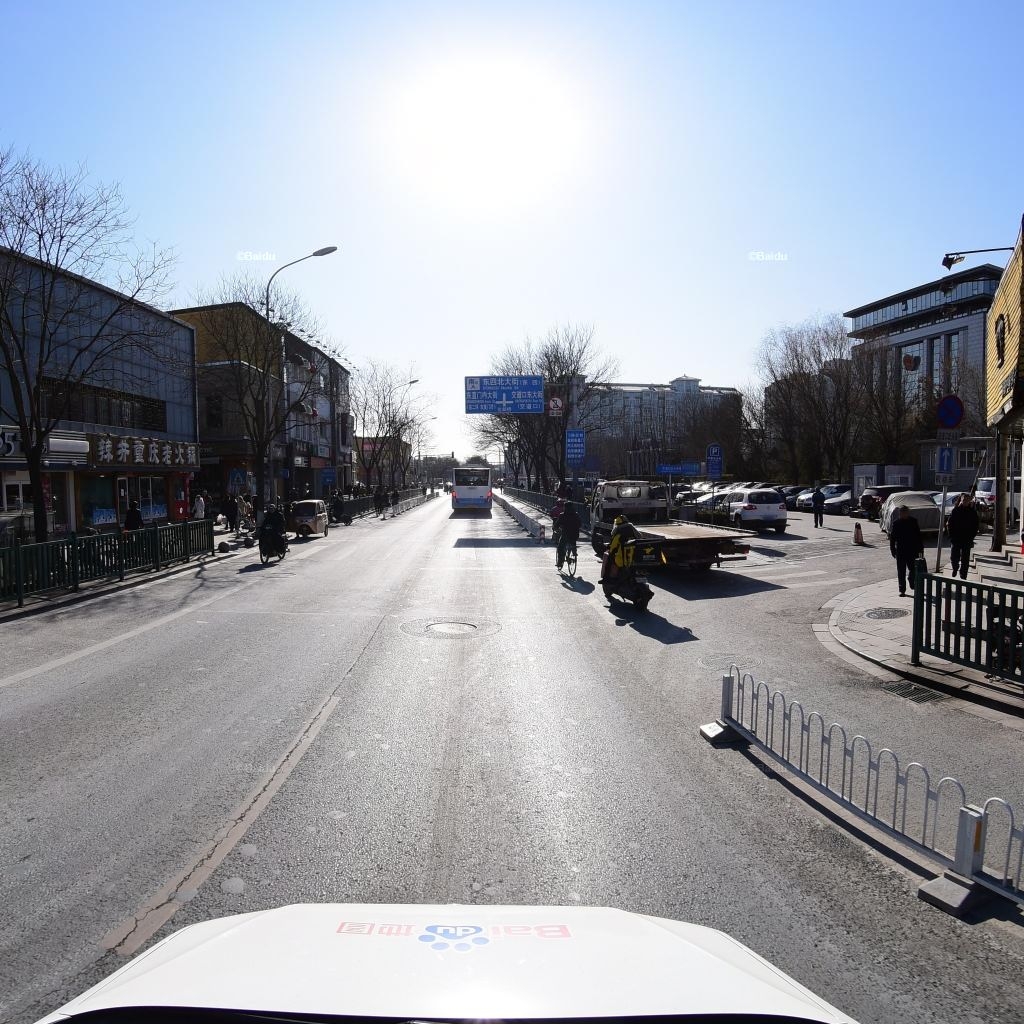
Region: Dongcheng
Road damage annotations: manhole cover, longitudinal crack, manhole cover, manhole cover, manhole cover